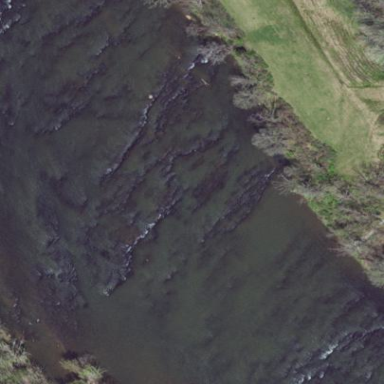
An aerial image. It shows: Rapids in the waterway with whitewater.